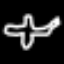
Label: airplane